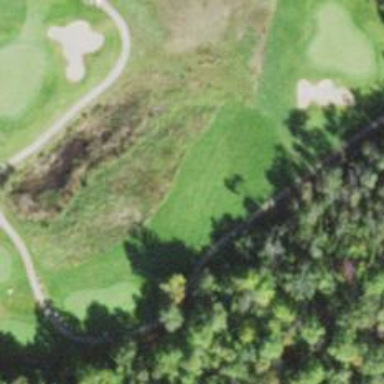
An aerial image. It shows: View of golf hole.